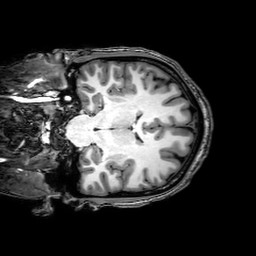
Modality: T1w
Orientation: coronal
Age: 24
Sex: female
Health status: healthy
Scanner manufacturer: philips
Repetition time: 0.00817 s
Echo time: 0.00376 s